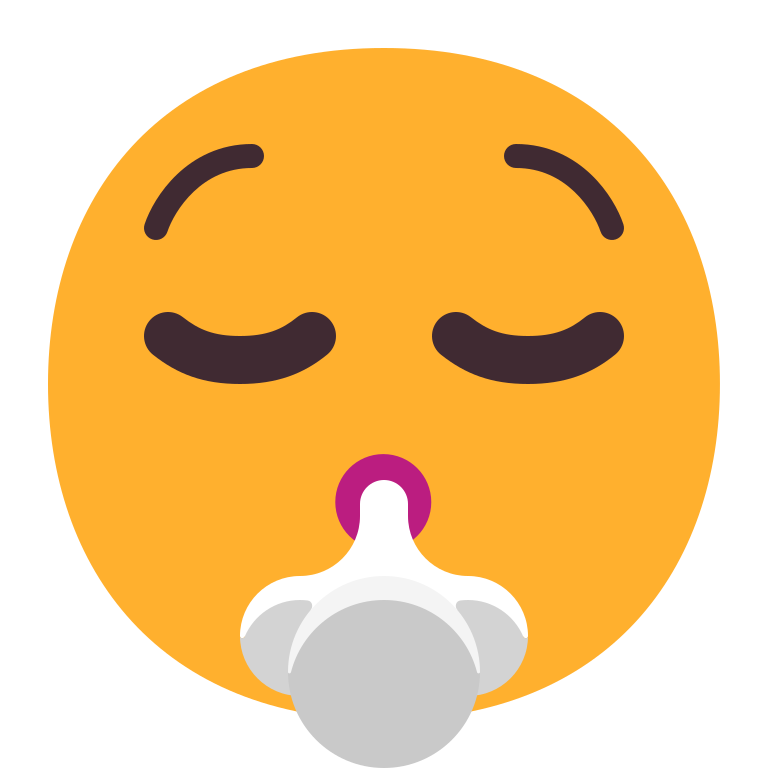
face exhaling flat